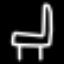
Label: chair